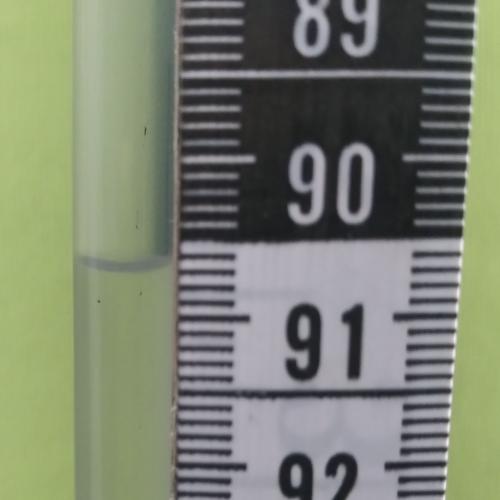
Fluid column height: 90.7 cm